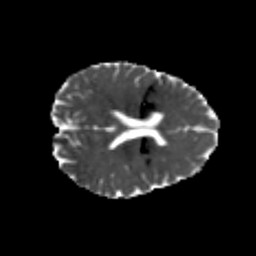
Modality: MD
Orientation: axial
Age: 25
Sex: female
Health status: healthy
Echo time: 0.074 s